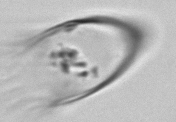
Label: Tintinnina